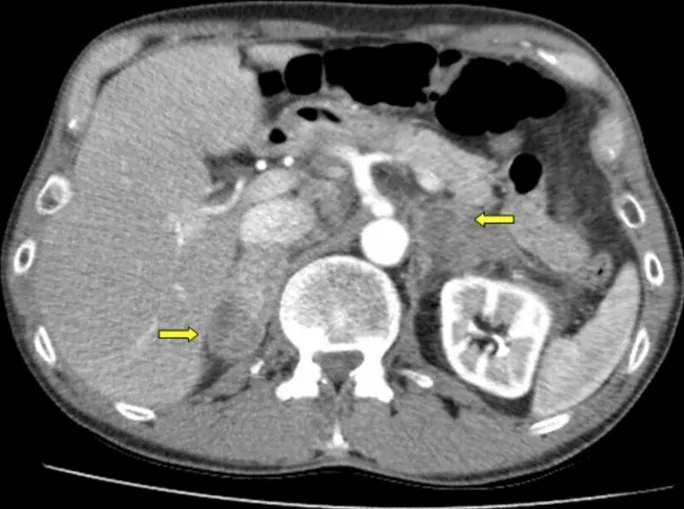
CT abdomen with contrast: bilaterally enlarged adrenals with hemorrhage and periadrenal infiltration (yellow arrows).
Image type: radiology (ct)